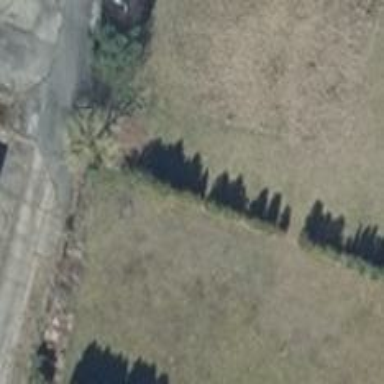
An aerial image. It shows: Row of evergreen needle-leaved trees.